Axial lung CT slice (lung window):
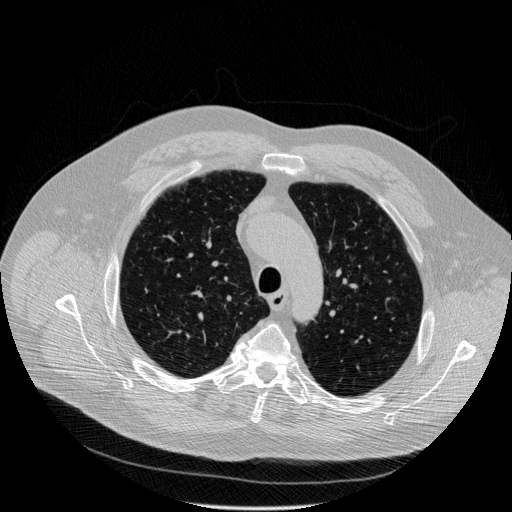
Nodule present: no